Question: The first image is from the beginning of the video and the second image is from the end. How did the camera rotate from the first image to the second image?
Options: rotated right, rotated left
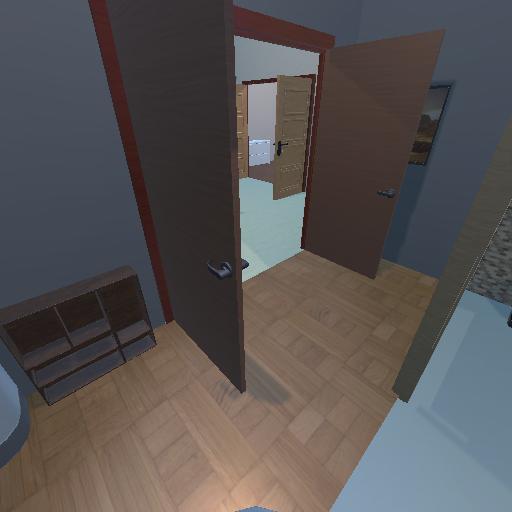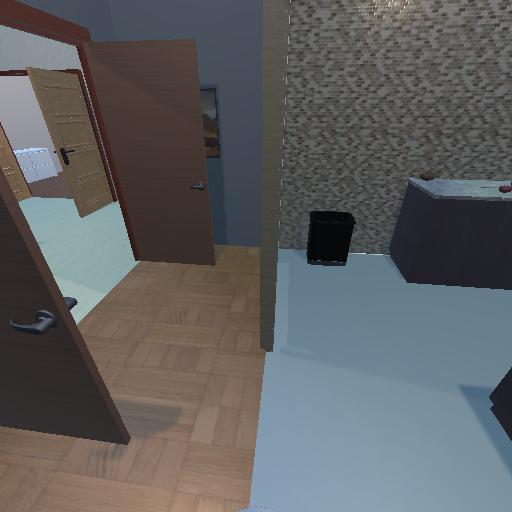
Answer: rotated right